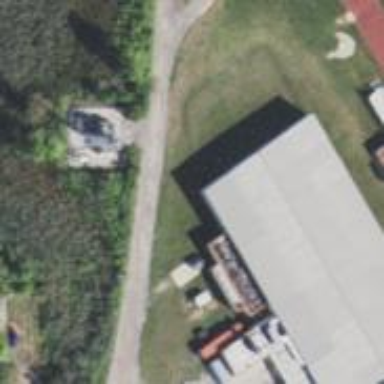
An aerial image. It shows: Building with sports hall used for leisure activities.